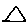
Label: triangle